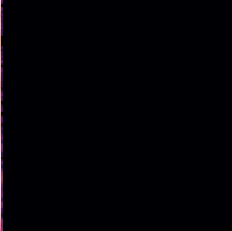
Sound class: Sea waves